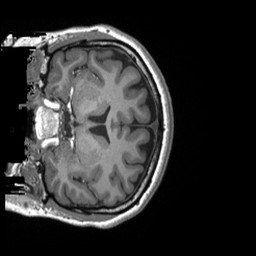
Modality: T1w
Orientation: coronal
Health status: ill
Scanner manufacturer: siemens
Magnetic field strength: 3 T
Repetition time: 2.3 s
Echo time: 0.00243 s